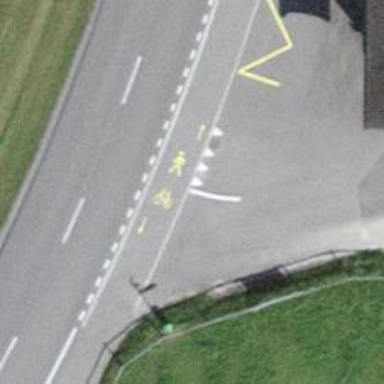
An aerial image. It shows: Road with "give way" sign.